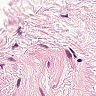
Metastatic tissue present: no